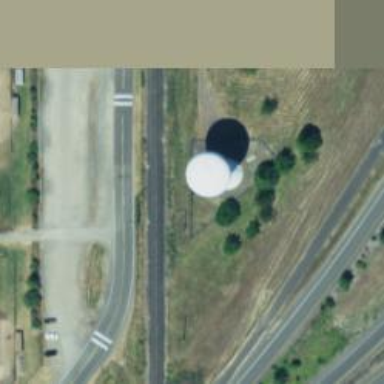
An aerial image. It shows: Water tower that is man-made.